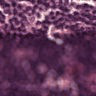
Metastatic tissue present: no